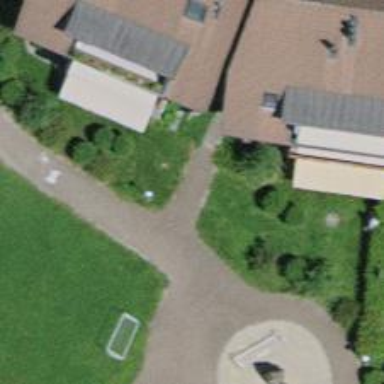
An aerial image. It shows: Path made of paving stones.